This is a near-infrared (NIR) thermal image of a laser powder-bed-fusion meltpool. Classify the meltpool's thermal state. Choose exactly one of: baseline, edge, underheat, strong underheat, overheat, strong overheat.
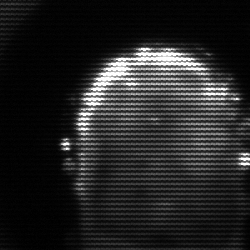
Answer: baseline